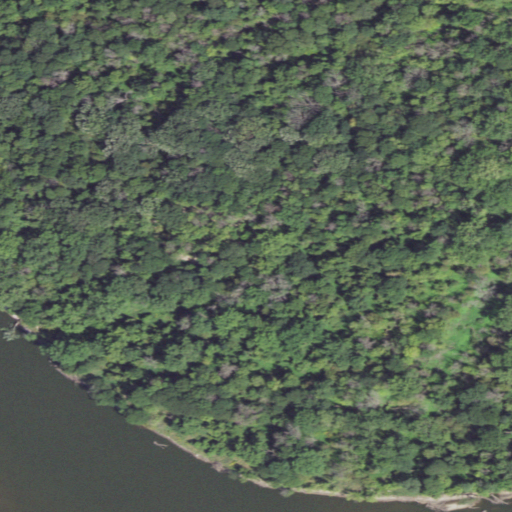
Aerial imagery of island in Iowa named Blackwood Island containing woody wetlands and open water